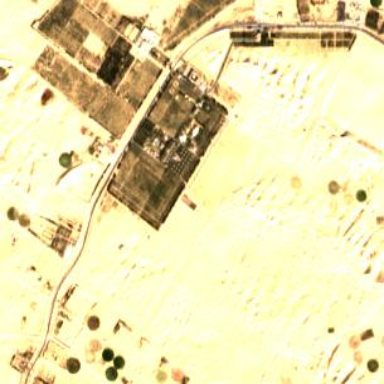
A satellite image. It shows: Orchard filled with date palms.